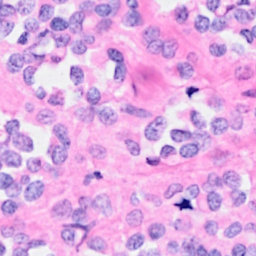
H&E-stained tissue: Breast